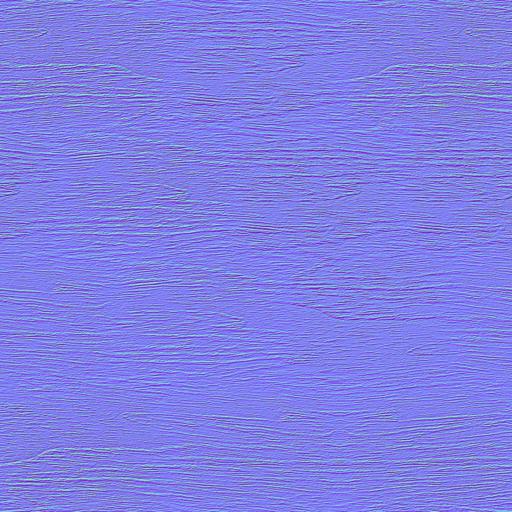
rough wood wooden